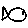
Label: fish